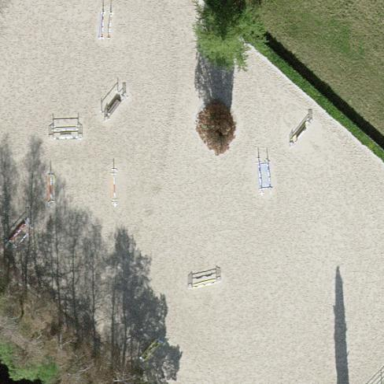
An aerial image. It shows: Pitch for leisure activities.